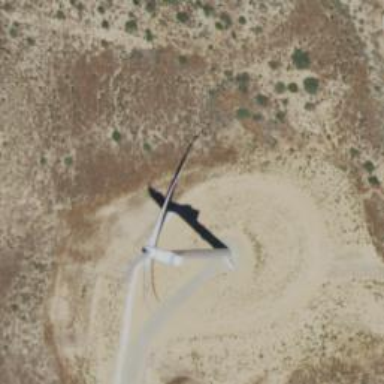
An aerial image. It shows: Wind generator of the horizontal axis type made by Vestas.